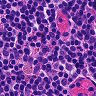
Metastatic tissue present: no